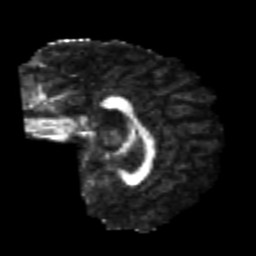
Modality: FA
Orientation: sagittal
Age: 21
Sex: female
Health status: healthy
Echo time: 0.074 s